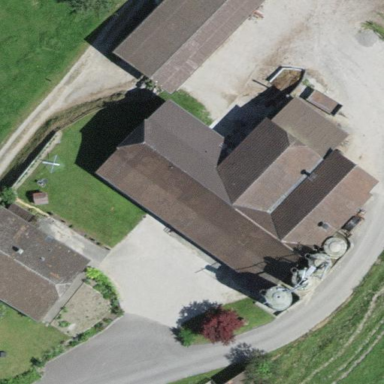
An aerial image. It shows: Farmyard area.